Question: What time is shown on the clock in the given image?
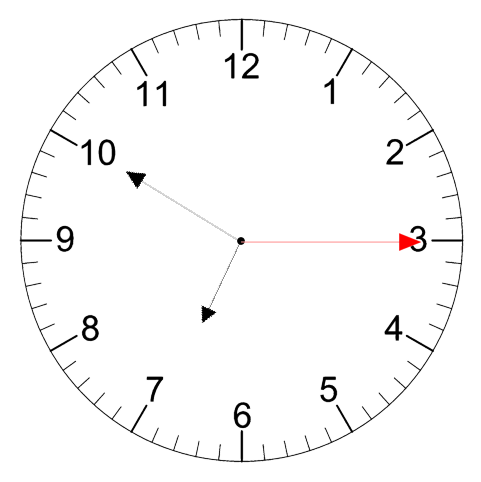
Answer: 06:50:15